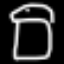
Label: mushroom